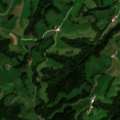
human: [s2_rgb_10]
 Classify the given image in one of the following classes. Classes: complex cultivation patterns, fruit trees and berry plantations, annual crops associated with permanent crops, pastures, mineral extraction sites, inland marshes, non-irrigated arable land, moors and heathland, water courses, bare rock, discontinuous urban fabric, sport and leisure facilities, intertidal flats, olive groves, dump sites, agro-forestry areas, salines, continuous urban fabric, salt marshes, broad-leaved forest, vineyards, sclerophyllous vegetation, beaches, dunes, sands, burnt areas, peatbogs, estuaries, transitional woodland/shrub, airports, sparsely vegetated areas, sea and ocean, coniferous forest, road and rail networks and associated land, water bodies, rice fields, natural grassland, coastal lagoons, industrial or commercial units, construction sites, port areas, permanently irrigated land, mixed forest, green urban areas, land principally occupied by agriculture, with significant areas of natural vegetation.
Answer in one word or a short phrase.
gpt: pastures, complex cultivation patterns, coniferous forest, mixed forest